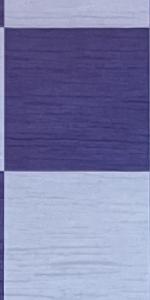
Label: Empty